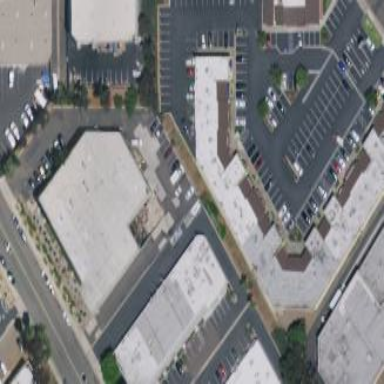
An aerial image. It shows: Industrial building.